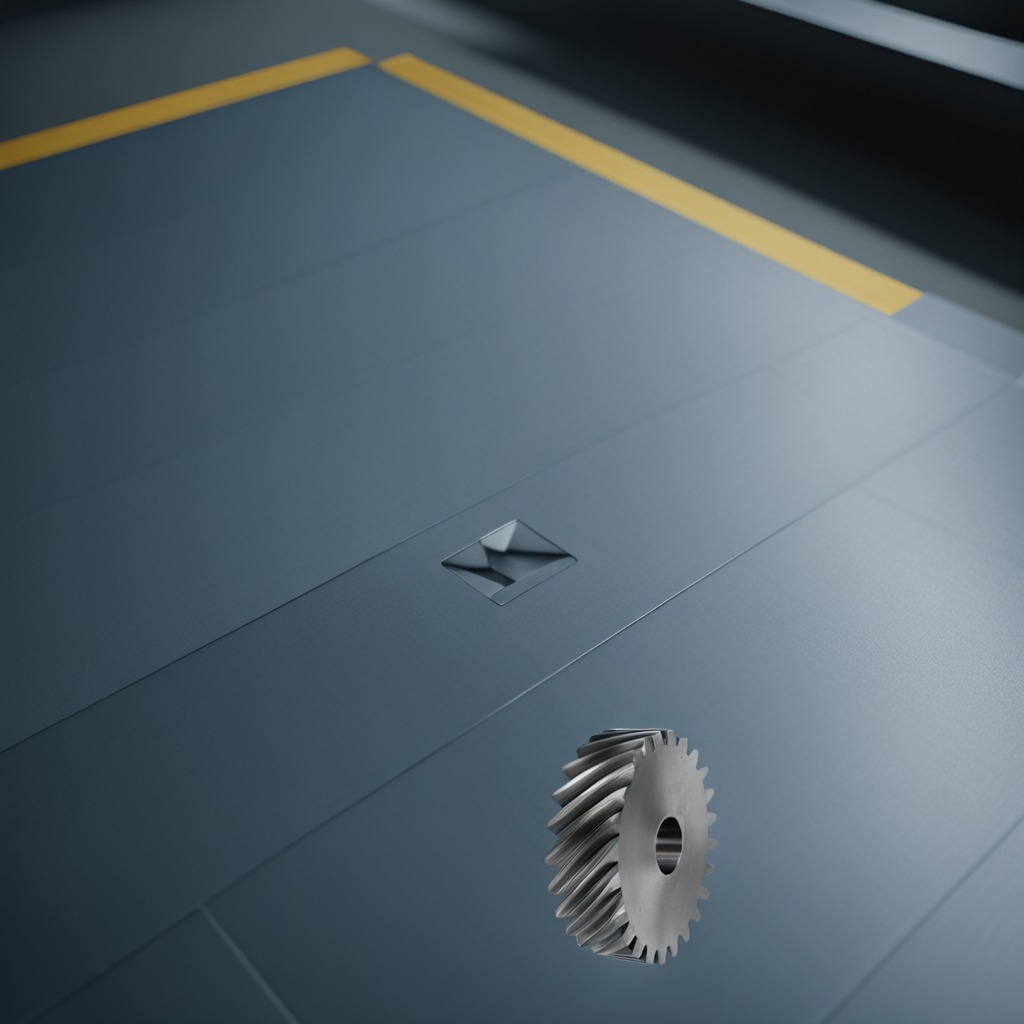
A steel gear with teeth is lying on the toolbox surface in an airplane hangar workshop.